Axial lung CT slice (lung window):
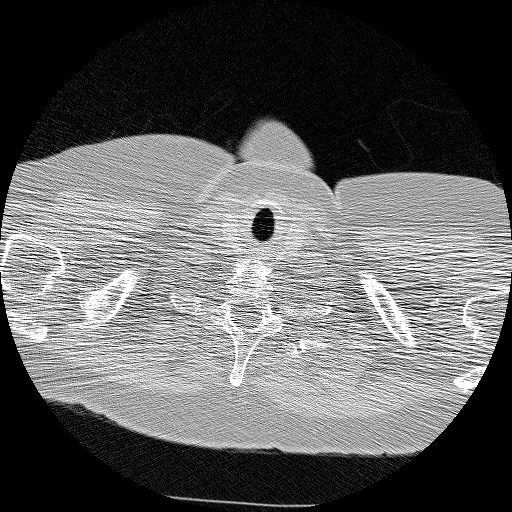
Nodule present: no